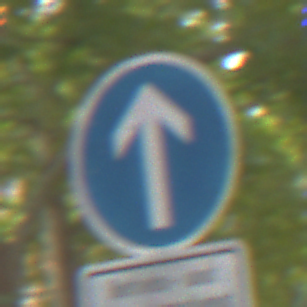
Verkehrszeichen: VorgeschriebeneFahrtrichtungGeradeaus
Zusatzzeichen unten: BesondereFahrzeugeUndTransportgueter9
Umgebung: Outdoor, Urban
Tageszeit: MorningAfternoon
Wetter: Overcast
Licht: Natural
Jahreszeit: NotSpecified
Kontrast: LowContrast